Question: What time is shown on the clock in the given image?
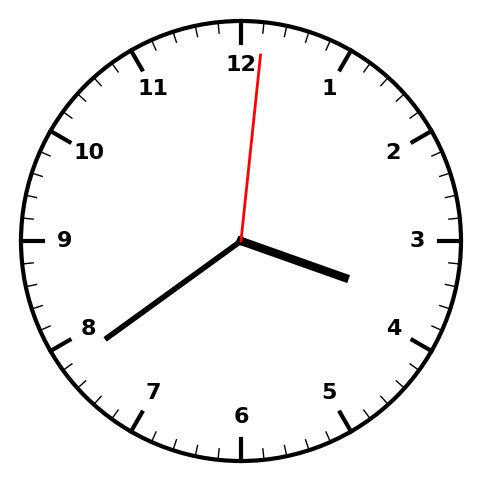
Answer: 03:39:01